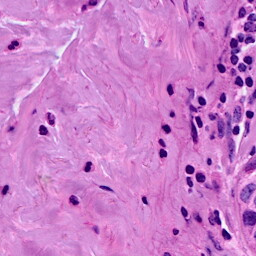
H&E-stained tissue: Breast